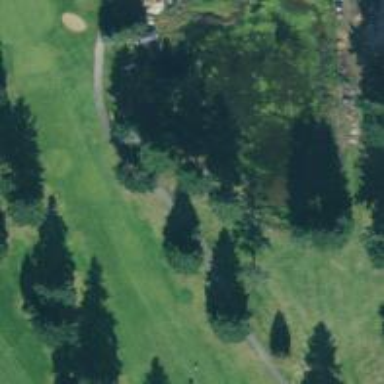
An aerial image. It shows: Path for golf carts.